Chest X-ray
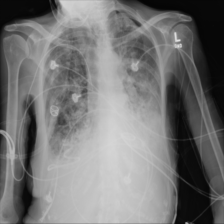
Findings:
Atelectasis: negative
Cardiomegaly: negative
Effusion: negative
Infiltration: positive
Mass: negative
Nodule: negative
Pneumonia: negative
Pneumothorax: negative
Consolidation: negative
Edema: negative
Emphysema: negative
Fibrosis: negative
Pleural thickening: negative
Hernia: negative